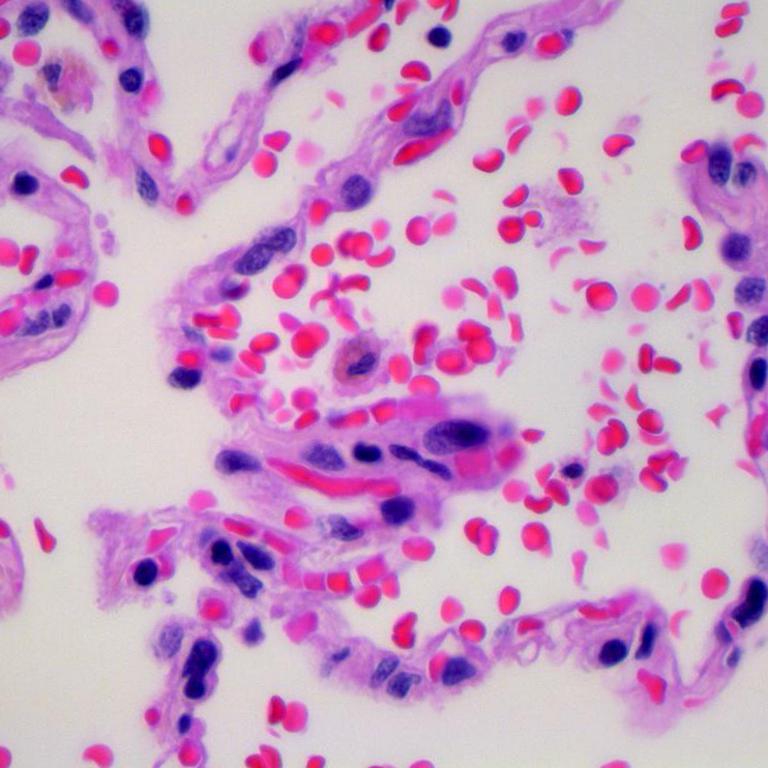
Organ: lung
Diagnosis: benign